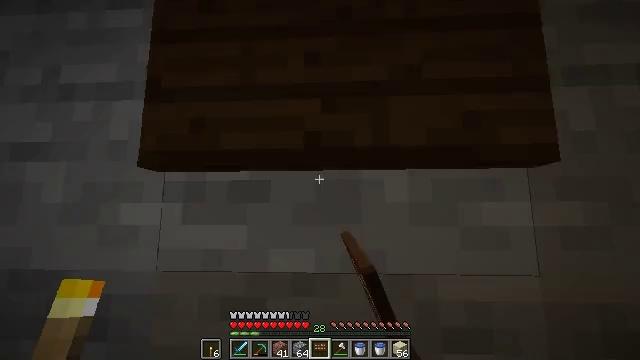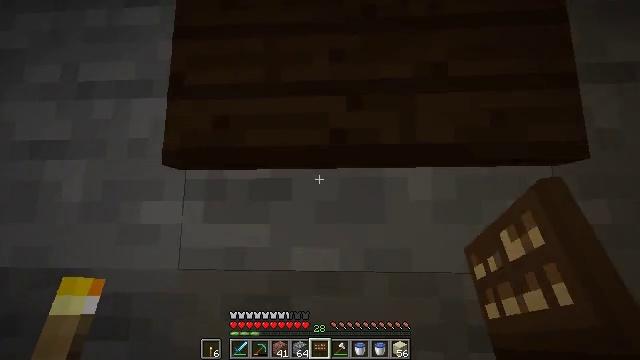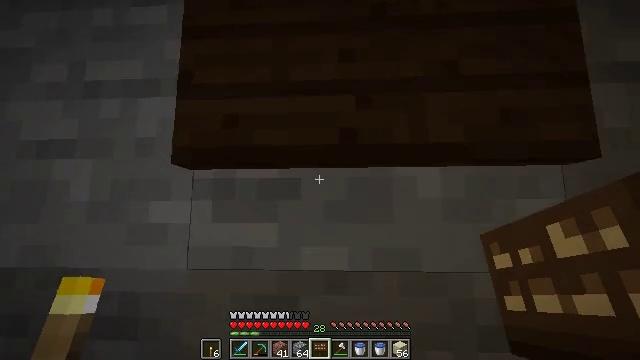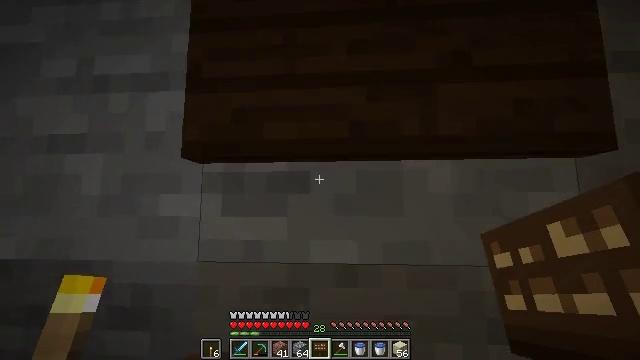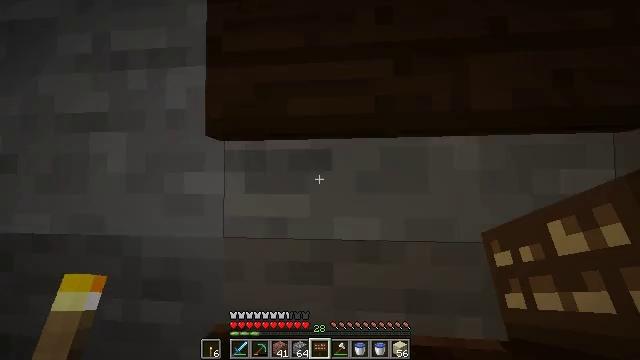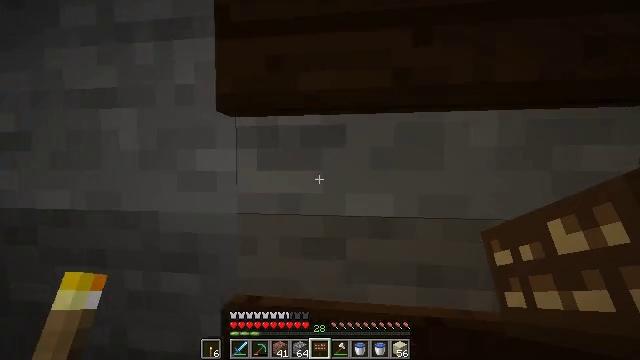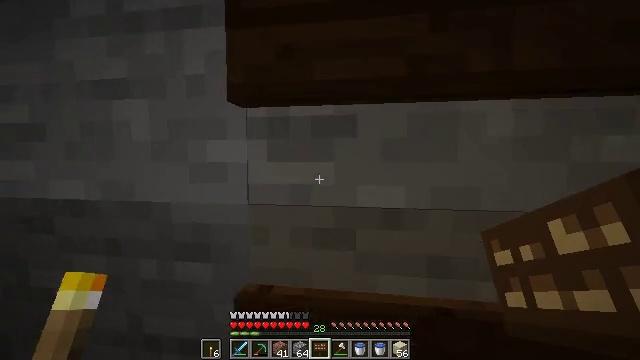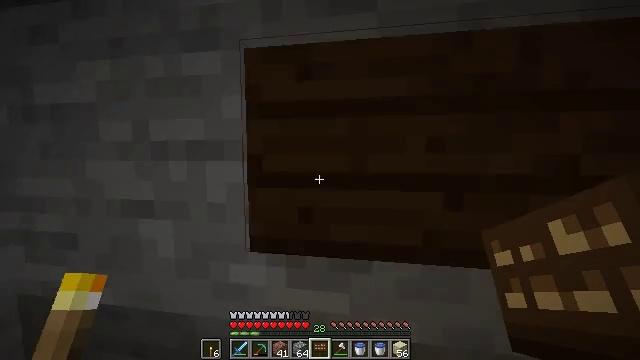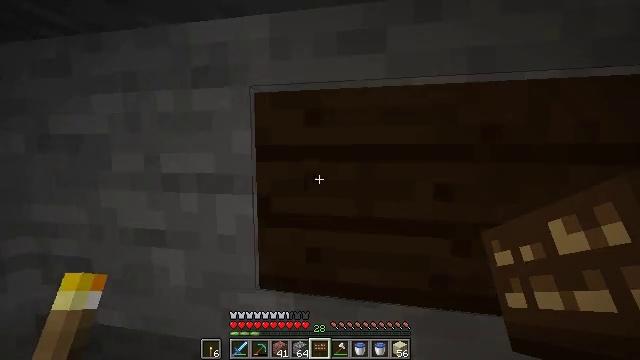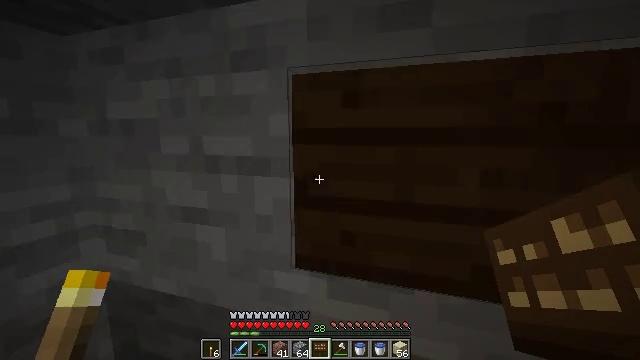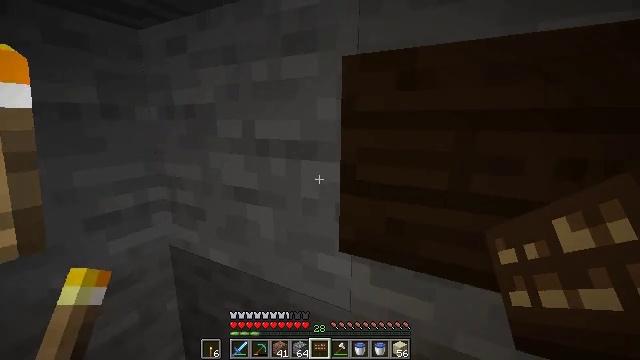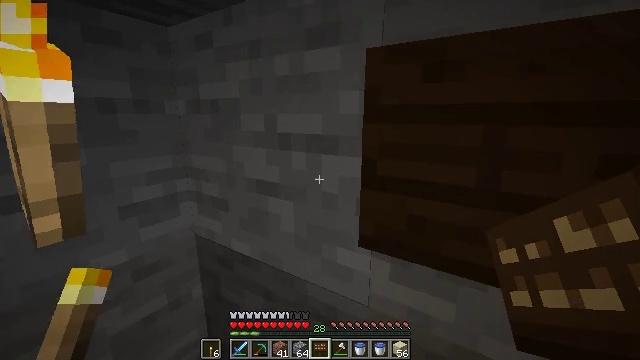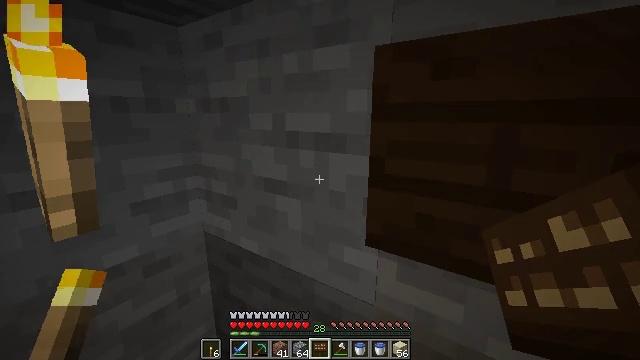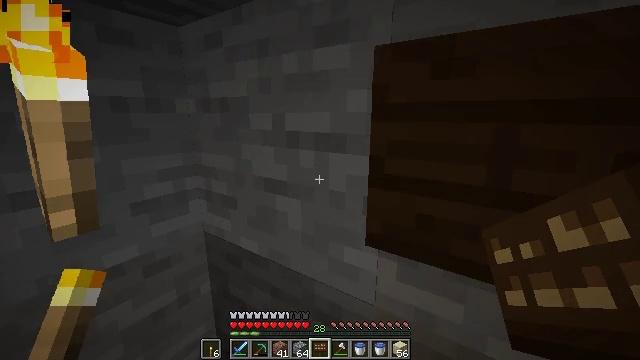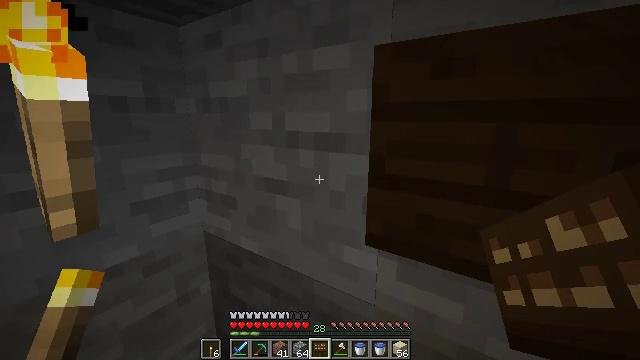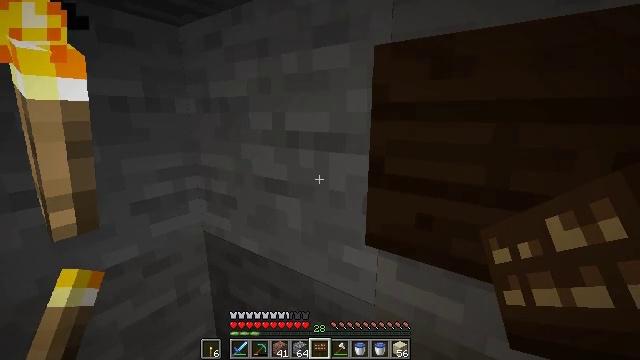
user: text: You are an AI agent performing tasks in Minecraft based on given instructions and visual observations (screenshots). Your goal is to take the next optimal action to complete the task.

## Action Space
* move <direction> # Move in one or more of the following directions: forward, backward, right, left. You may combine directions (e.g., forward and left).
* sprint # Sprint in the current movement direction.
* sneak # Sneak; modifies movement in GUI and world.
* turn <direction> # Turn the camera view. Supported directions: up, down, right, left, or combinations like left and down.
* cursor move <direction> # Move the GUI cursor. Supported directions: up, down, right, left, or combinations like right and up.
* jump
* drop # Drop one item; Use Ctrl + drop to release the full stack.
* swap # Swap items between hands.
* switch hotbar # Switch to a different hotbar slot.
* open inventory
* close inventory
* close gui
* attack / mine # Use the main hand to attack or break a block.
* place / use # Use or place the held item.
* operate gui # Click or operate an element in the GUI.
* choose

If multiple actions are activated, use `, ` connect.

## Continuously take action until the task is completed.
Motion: motion action
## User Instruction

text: Break the wall torch for relocation.
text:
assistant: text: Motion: turn right and down
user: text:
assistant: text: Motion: no_op
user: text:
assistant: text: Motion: turn down
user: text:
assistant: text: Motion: turn left and down
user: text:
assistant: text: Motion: turn left and down
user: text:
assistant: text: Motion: turn left and down
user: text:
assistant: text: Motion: turn left
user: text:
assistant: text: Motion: turn left
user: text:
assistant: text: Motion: turn left and down
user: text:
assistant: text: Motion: turn left and down
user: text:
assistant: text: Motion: turn left and down
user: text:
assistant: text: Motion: turn left
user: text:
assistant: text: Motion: no_op
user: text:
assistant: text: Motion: no_op
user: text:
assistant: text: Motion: no_op
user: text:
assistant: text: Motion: no_op
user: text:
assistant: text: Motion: no_op
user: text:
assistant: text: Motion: no_op
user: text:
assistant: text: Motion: no_op
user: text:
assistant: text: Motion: no_op
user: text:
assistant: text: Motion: no_op
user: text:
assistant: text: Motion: no_op
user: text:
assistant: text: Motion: no_op
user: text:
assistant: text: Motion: no_op
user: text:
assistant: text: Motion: no_op
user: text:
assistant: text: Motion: no_op
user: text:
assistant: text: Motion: no_op
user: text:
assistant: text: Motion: no_op
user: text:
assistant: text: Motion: no_op
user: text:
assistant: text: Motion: no_op